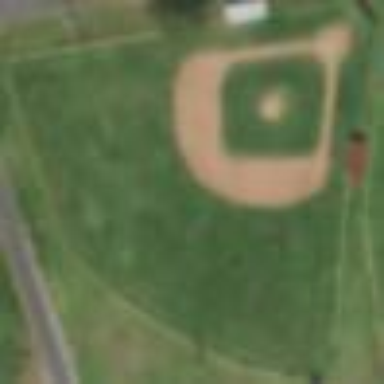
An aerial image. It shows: Baseball pitch for leisure land.